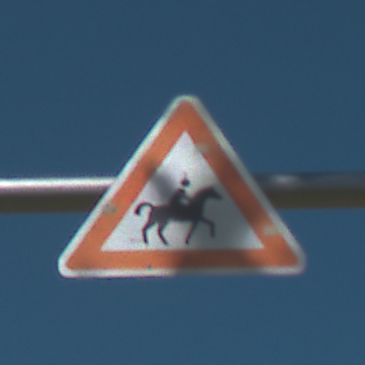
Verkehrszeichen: ReiterLinks
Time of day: Midday
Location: Outdoor (Special)
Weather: PartlyCloudy
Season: NotSpecified
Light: Natural